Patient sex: M
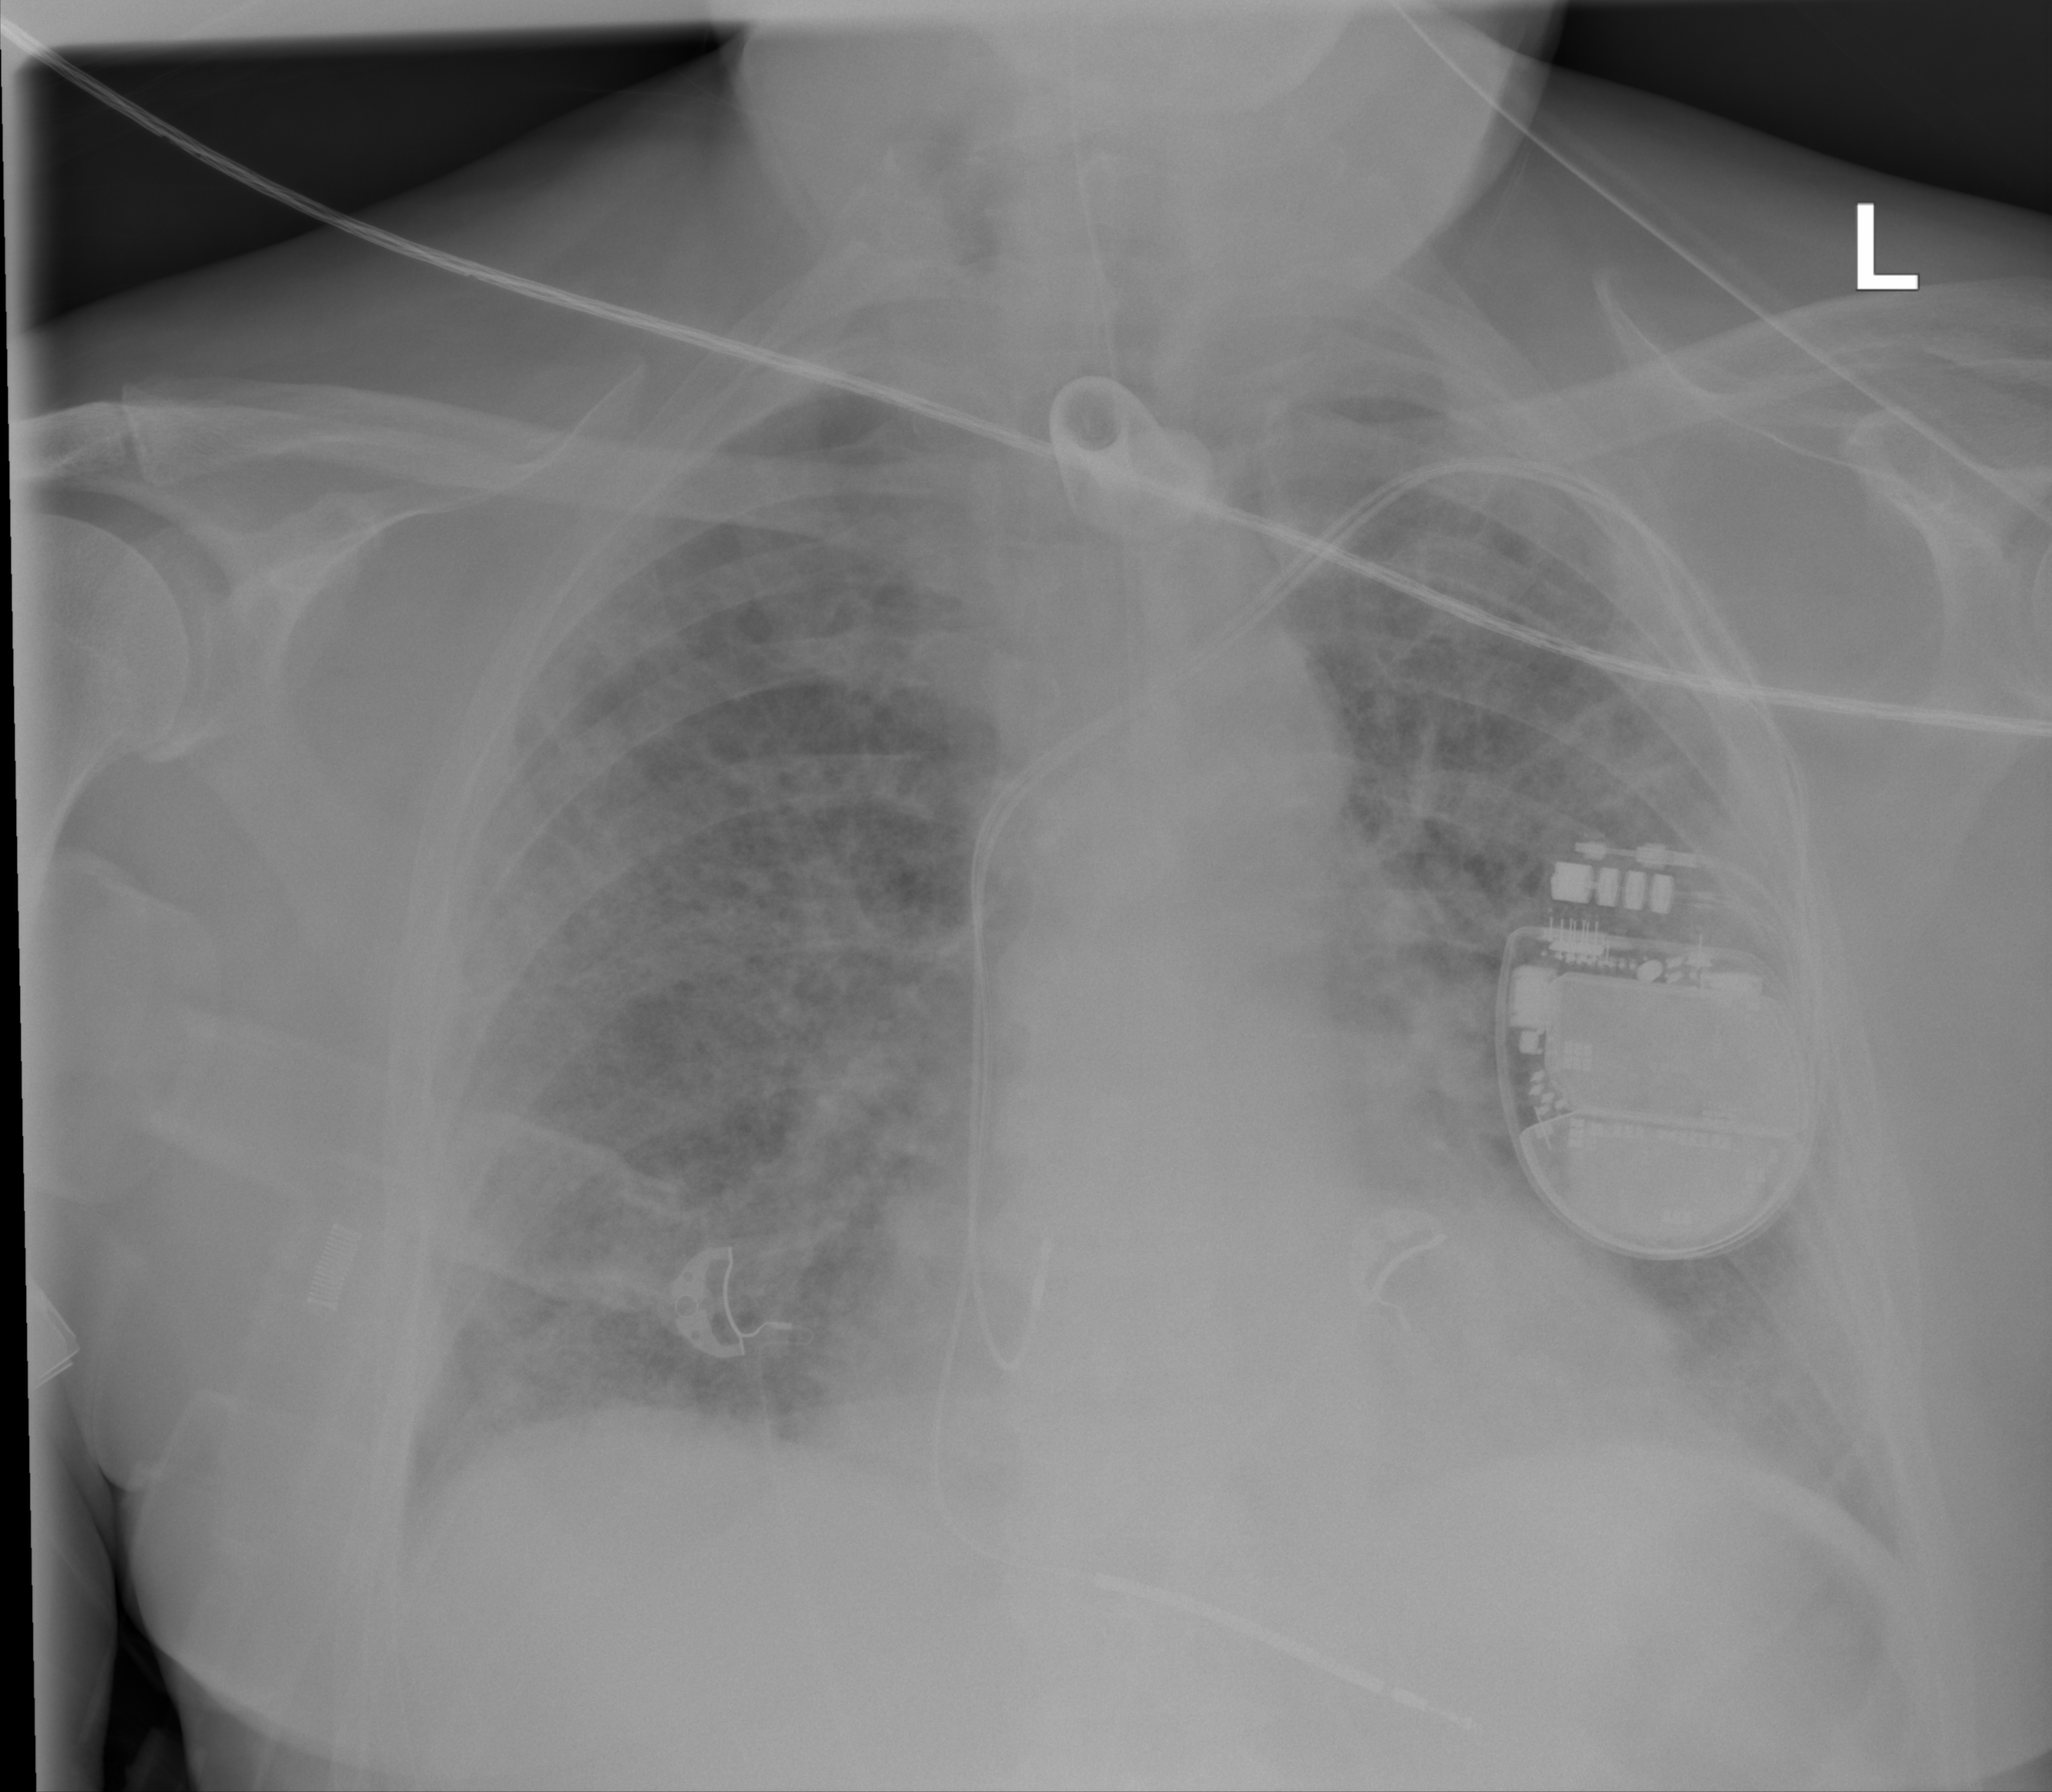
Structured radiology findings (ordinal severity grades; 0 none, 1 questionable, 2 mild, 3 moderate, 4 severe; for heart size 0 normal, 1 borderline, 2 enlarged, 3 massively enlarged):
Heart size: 1
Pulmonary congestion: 2
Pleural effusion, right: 0
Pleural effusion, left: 0
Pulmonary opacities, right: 3
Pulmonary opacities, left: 3
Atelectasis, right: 2
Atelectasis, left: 2